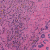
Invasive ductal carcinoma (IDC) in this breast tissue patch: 0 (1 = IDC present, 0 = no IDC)